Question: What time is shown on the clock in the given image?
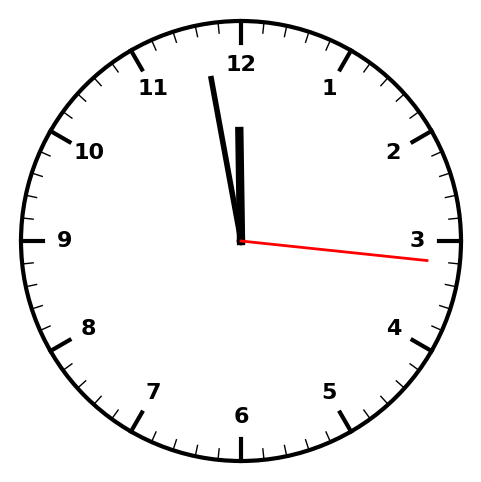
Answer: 11:58:16